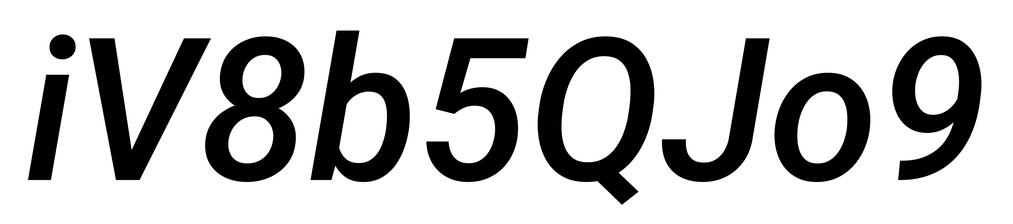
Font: Roboto-Italic_Medium_Italic